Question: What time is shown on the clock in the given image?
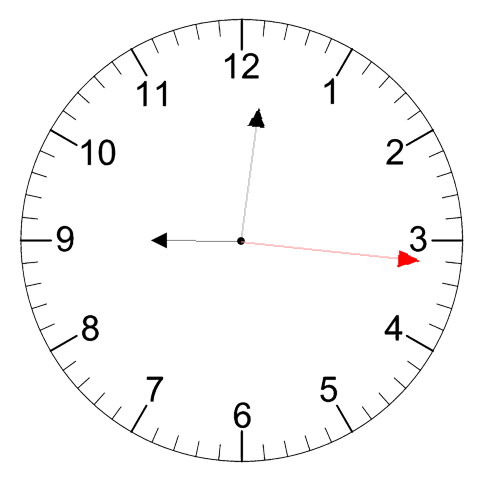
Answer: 09:01:16